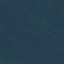
Label: Forest